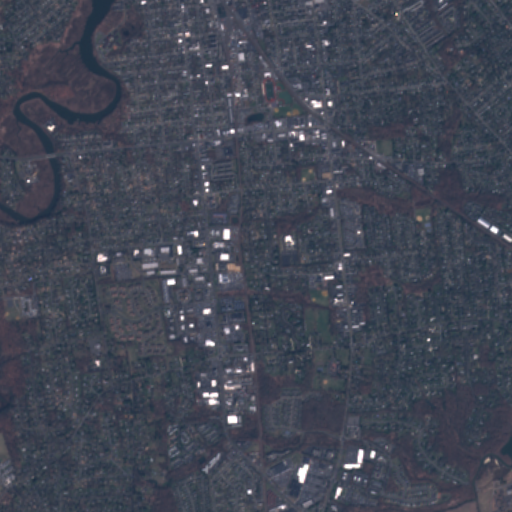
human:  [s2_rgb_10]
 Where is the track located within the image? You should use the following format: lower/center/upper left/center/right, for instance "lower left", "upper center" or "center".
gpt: The track is located in the upper center of the image.
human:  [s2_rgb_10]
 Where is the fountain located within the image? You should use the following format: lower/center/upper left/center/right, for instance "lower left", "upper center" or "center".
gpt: The fountain is located in the upper center of the image.
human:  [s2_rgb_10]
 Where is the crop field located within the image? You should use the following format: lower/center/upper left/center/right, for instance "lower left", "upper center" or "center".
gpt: There is no crop field in the image.